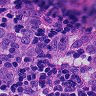
Metastatic tissue present: yes